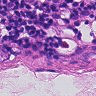
Metastatic tissue present: no